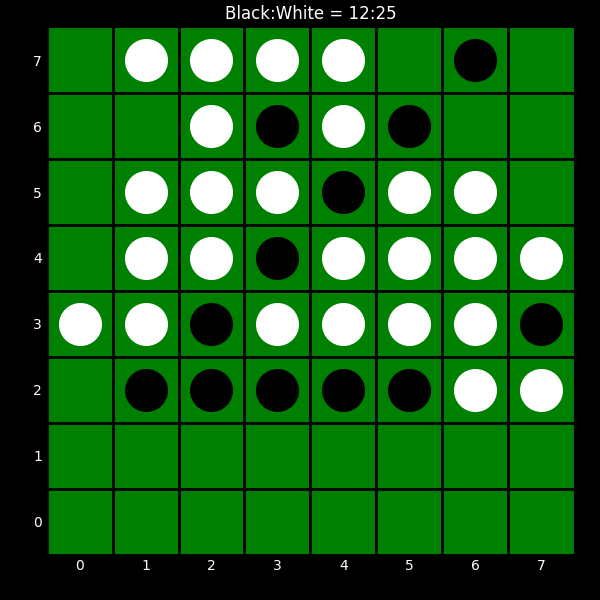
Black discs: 12
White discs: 25